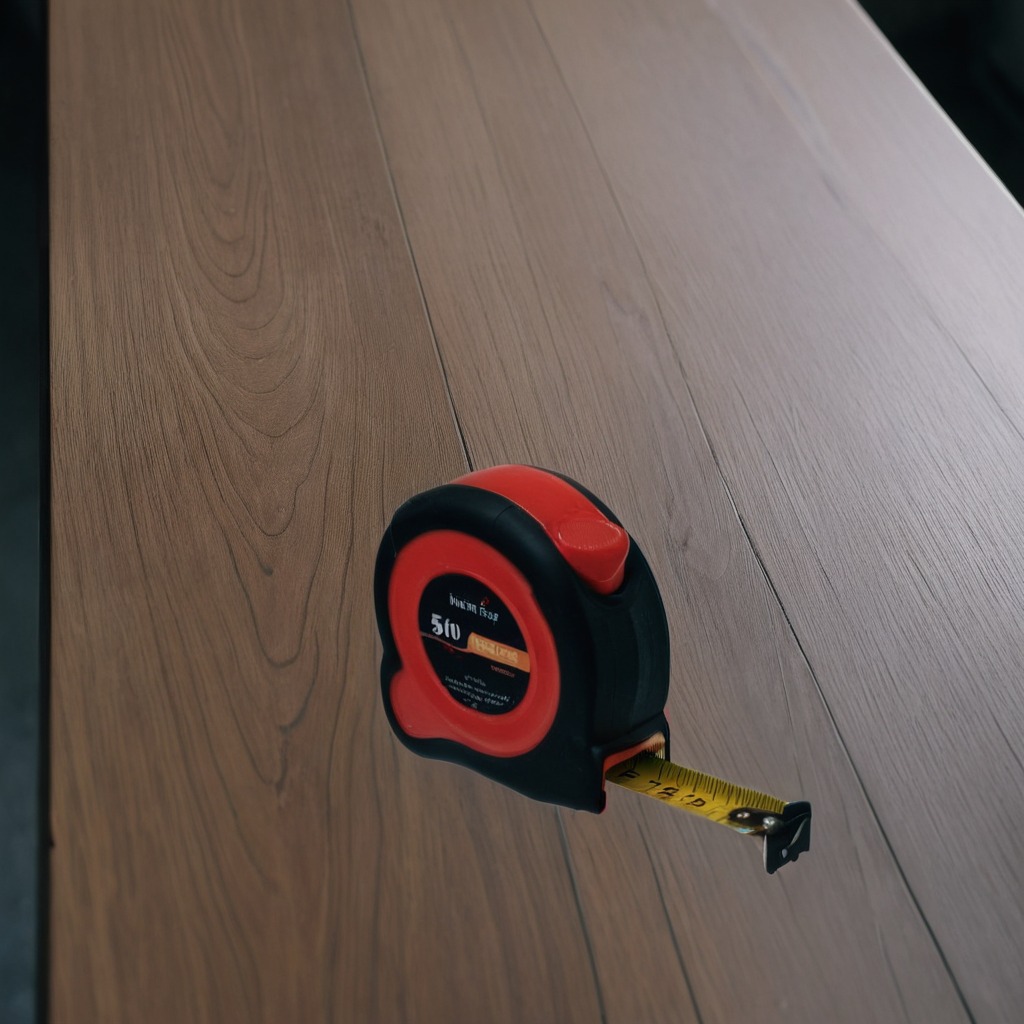
A measuring tape lies on the old table.